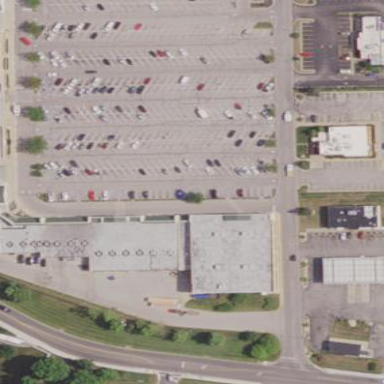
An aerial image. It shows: Retail building.